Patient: sex M, age 51
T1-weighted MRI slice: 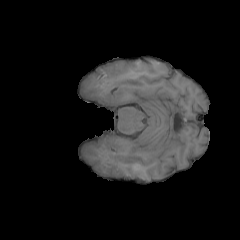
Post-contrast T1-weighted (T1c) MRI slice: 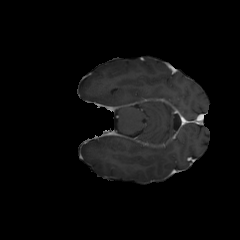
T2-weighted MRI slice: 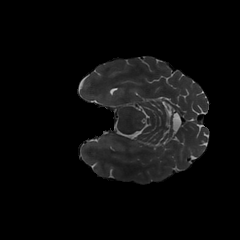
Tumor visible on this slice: no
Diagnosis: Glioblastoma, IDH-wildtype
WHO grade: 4